Question: How can I calculate 'y' in this curve ? 't' is the variable. Origin is '(0|0)' of course.
- 't=0''t=0,5''t=1'-

I have to calculate this a few hundred times each frame in Actionscript 3. So calculation needs good performance. Right now I'm actually of calculation (I'm not a mathematician).
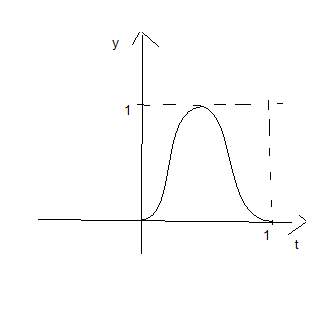
Answer: Not sure about performance, but
'-0.5 * cos(x * 2pi) + 0.5'
AS3:
'''
y = -0.5 * Math.cos(x * 2 * Math.PI) + 0.5;
'''
seems to be the curve you are looking for.

You can view or edit the curve here:
<URL>